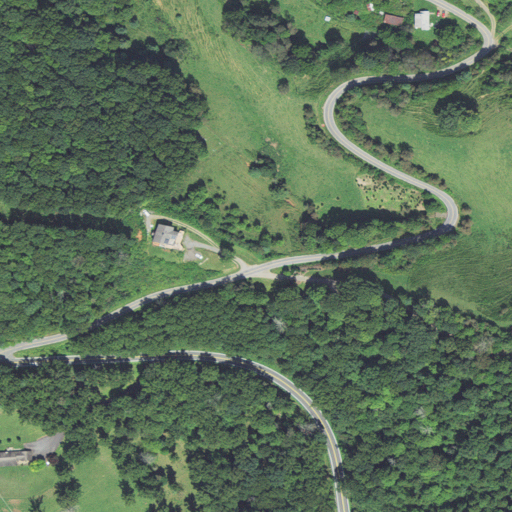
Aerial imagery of gap in North Carolina named Green Mountain Gap containing deciduous forest, open development, pasture, low intensity development, mixed forest, and medium intensity development